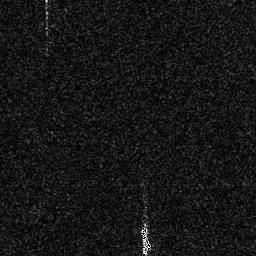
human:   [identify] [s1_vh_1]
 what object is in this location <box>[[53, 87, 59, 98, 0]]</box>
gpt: <ref>1 small ship at the bottom</ref>